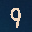
Label: 9